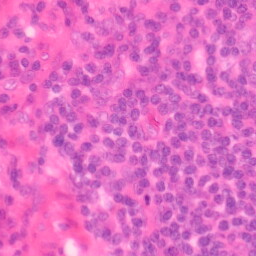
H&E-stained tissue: Colon